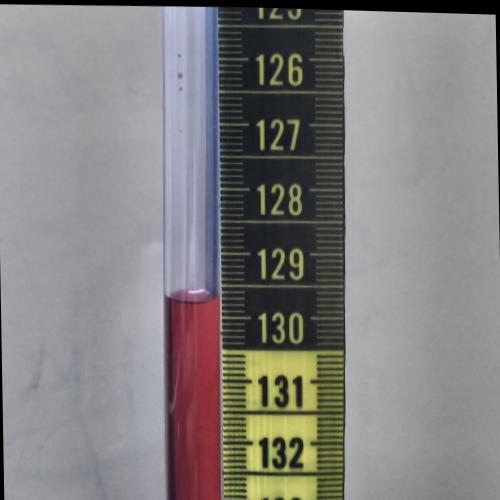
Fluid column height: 129.7 cm